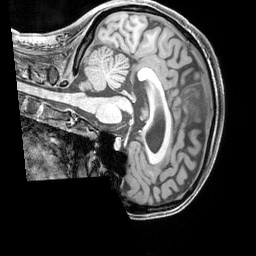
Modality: T1w
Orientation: sagittal
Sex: female
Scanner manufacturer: siemens
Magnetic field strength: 3 T
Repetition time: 2.3 s
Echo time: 0.00226 s